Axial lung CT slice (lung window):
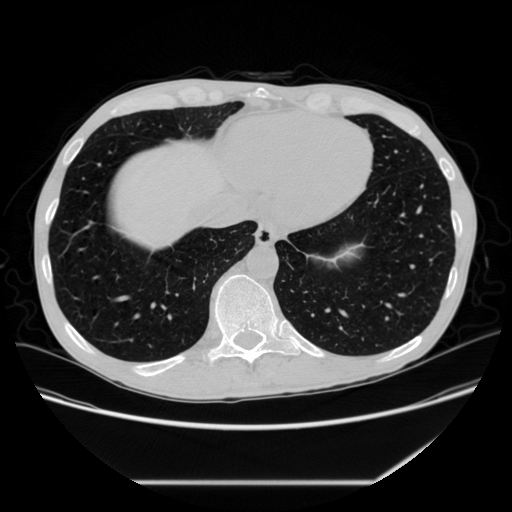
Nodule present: no